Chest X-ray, AP view. Patient: 39 years old, sex M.
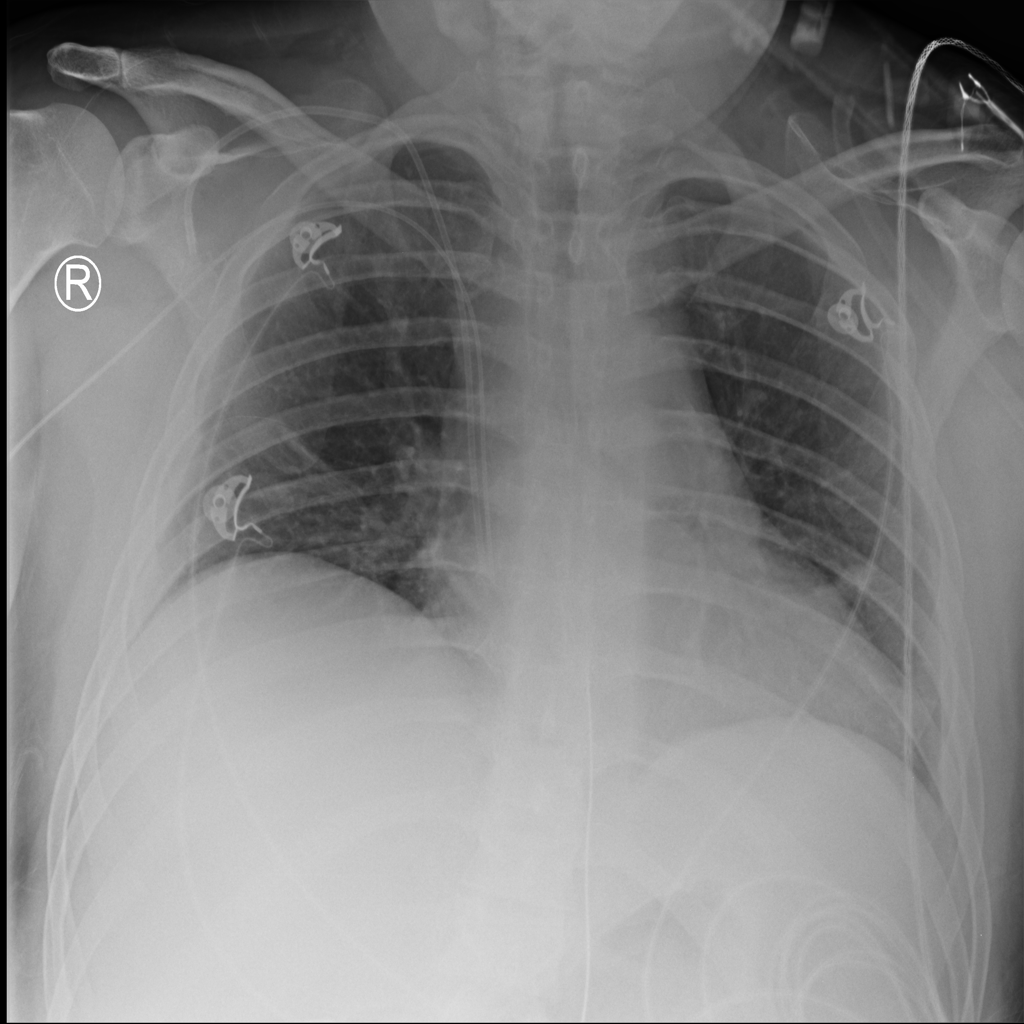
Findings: No Finding